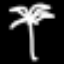
Label: palm tree